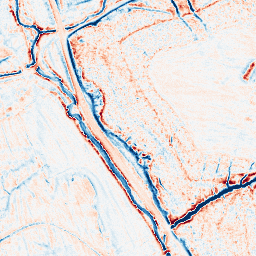
Category: edge_preserving
Decomposition family: anisotropic_diffusion
Decomposition parameters: iterations: 50
kappa: 100
gamma: 0.05
Upsampling method: quartic
Upsampling parameters: scale: 8
Upsampling scale: 8